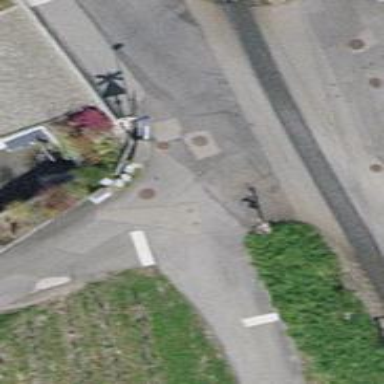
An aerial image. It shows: Asphalt road in residential area.